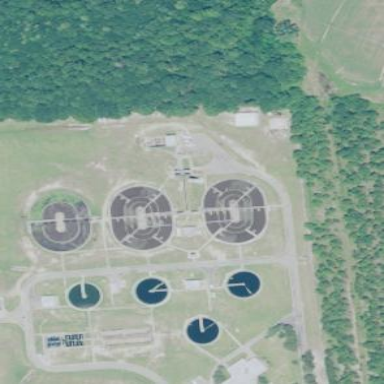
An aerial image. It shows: Water works facility.